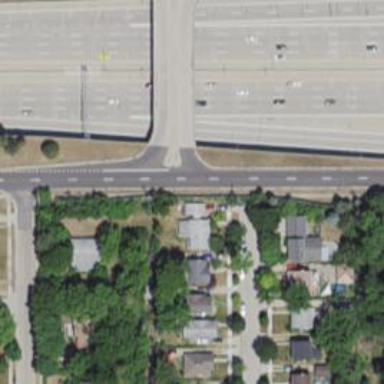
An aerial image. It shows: Secondary link road with asphalt surface.